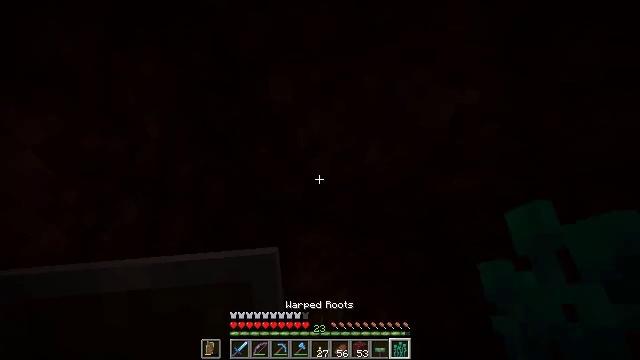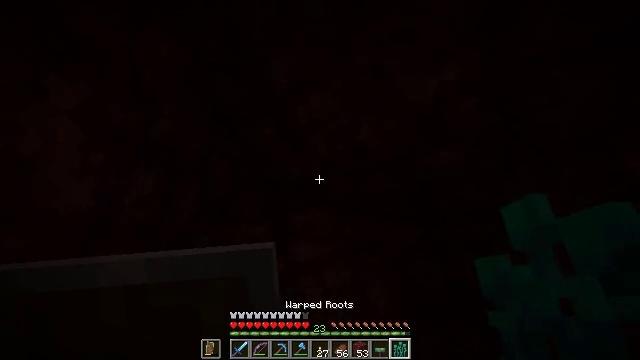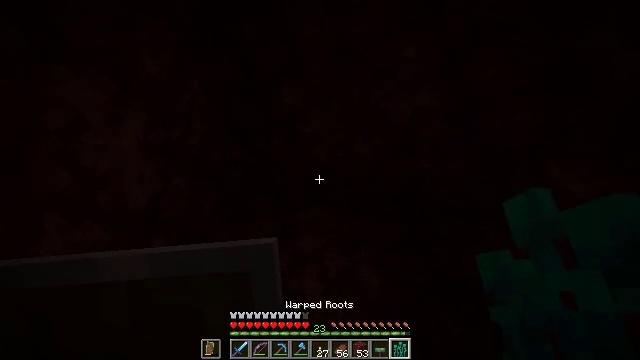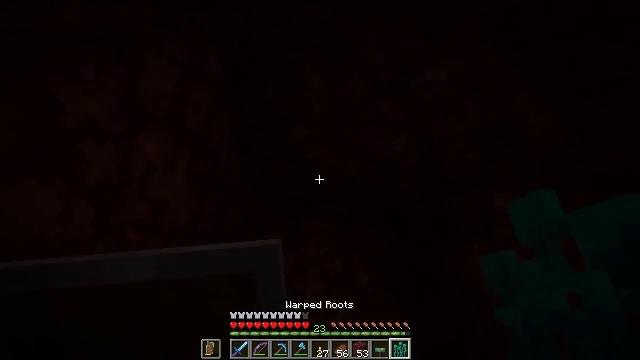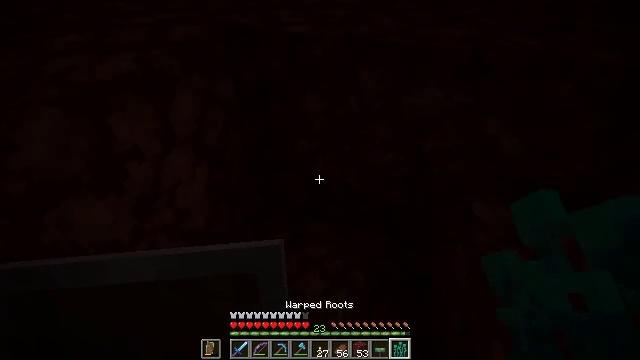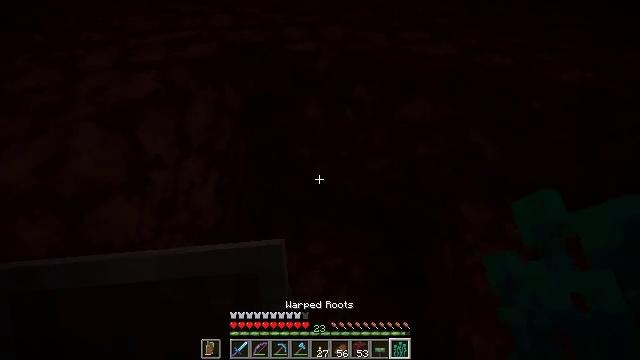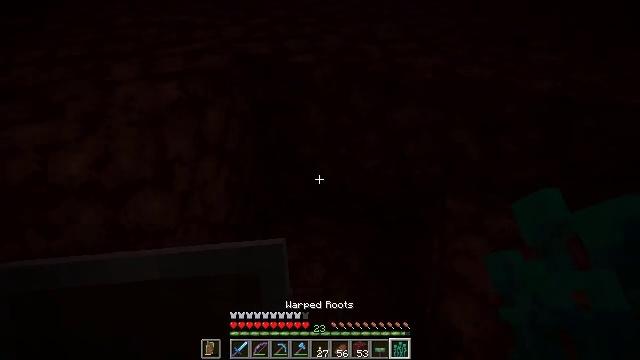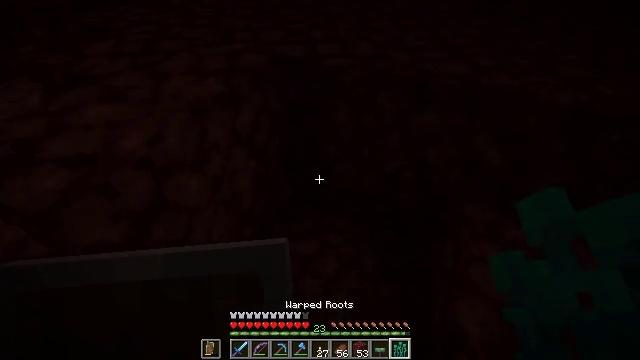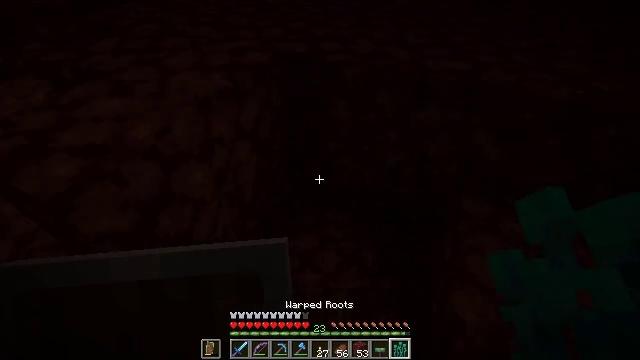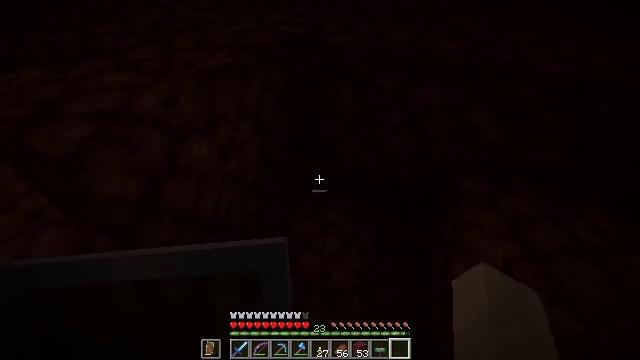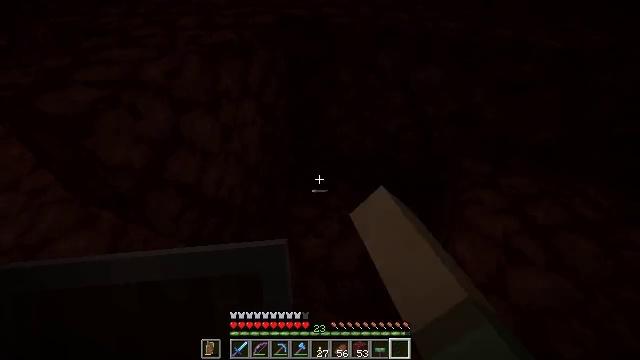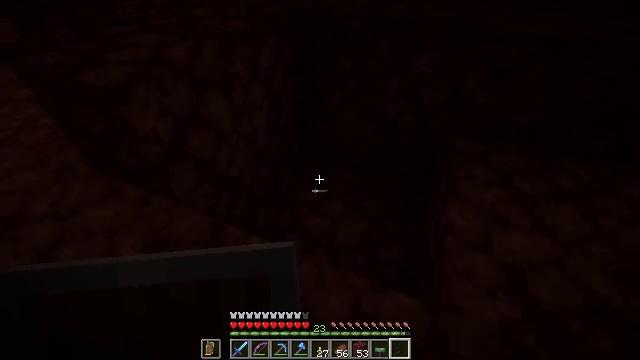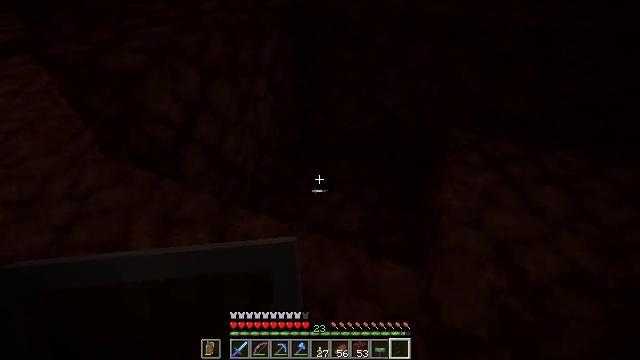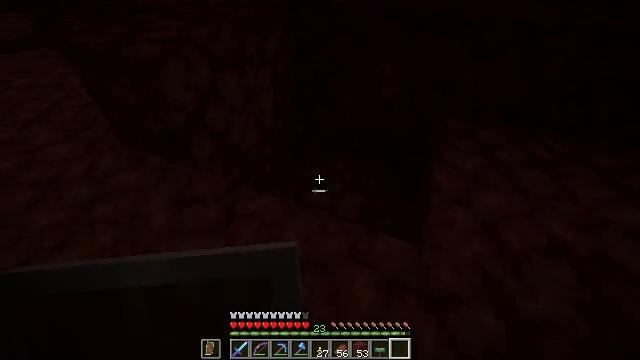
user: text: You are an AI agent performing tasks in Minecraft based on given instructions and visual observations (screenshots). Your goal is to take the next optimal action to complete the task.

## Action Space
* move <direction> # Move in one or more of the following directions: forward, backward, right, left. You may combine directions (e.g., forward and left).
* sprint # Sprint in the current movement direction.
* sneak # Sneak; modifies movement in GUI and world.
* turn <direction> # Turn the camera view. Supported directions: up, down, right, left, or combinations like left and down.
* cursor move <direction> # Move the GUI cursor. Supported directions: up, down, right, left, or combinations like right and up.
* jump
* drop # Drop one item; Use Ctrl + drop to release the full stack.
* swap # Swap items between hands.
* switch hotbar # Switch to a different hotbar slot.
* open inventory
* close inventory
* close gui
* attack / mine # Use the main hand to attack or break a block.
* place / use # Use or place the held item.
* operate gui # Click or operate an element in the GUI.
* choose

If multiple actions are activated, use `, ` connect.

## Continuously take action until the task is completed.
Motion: motion action
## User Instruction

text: Remove warped roots from the inventory.
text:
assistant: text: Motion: move back
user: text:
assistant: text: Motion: move back, jump
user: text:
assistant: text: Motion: move back, jump
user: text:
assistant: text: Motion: move back, jump
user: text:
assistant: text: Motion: move back
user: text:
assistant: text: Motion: move back
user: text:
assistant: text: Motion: move back, turn left and up
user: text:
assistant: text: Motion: no_op
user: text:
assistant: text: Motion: move back, drop
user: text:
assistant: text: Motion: move back, drop
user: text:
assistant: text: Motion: move back
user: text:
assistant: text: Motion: move back
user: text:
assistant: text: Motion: no_op
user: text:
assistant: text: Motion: no_op